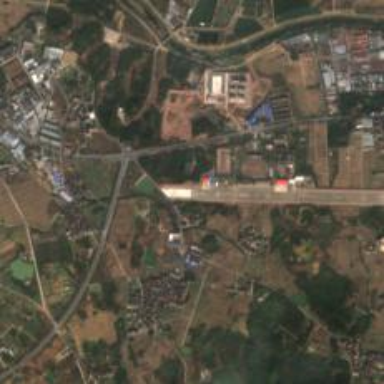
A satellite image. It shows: Runway at airport.